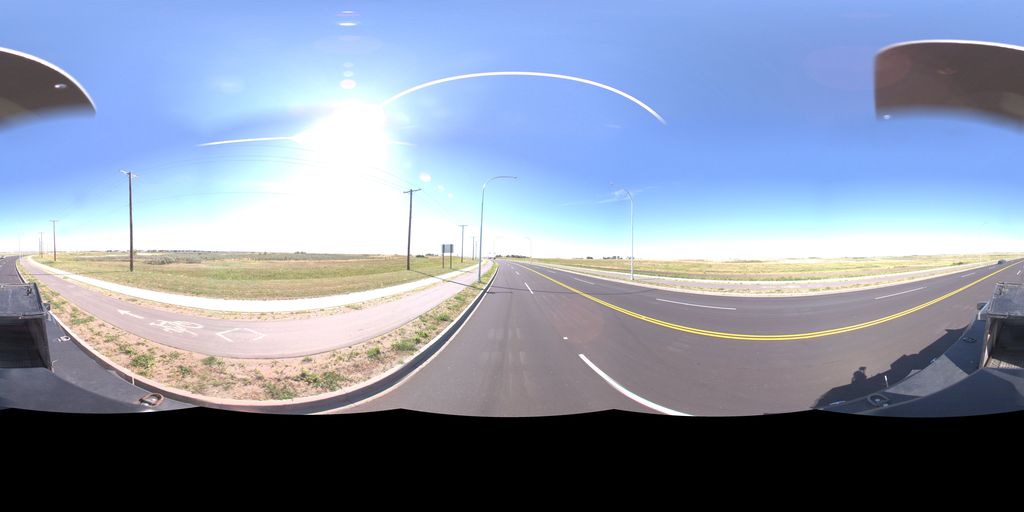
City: saskatoon